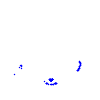
Particle: electron